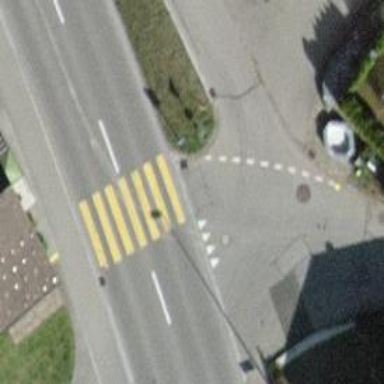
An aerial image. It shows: Zebra crossing on the road.